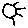
Label: sun